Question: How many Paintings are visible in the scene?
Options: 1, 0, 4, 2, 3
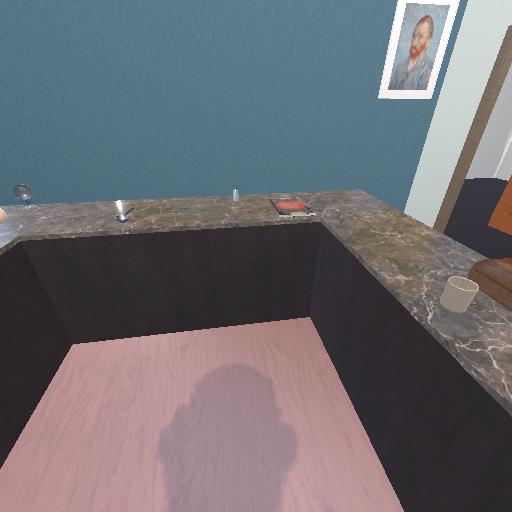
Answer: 1